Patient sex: F
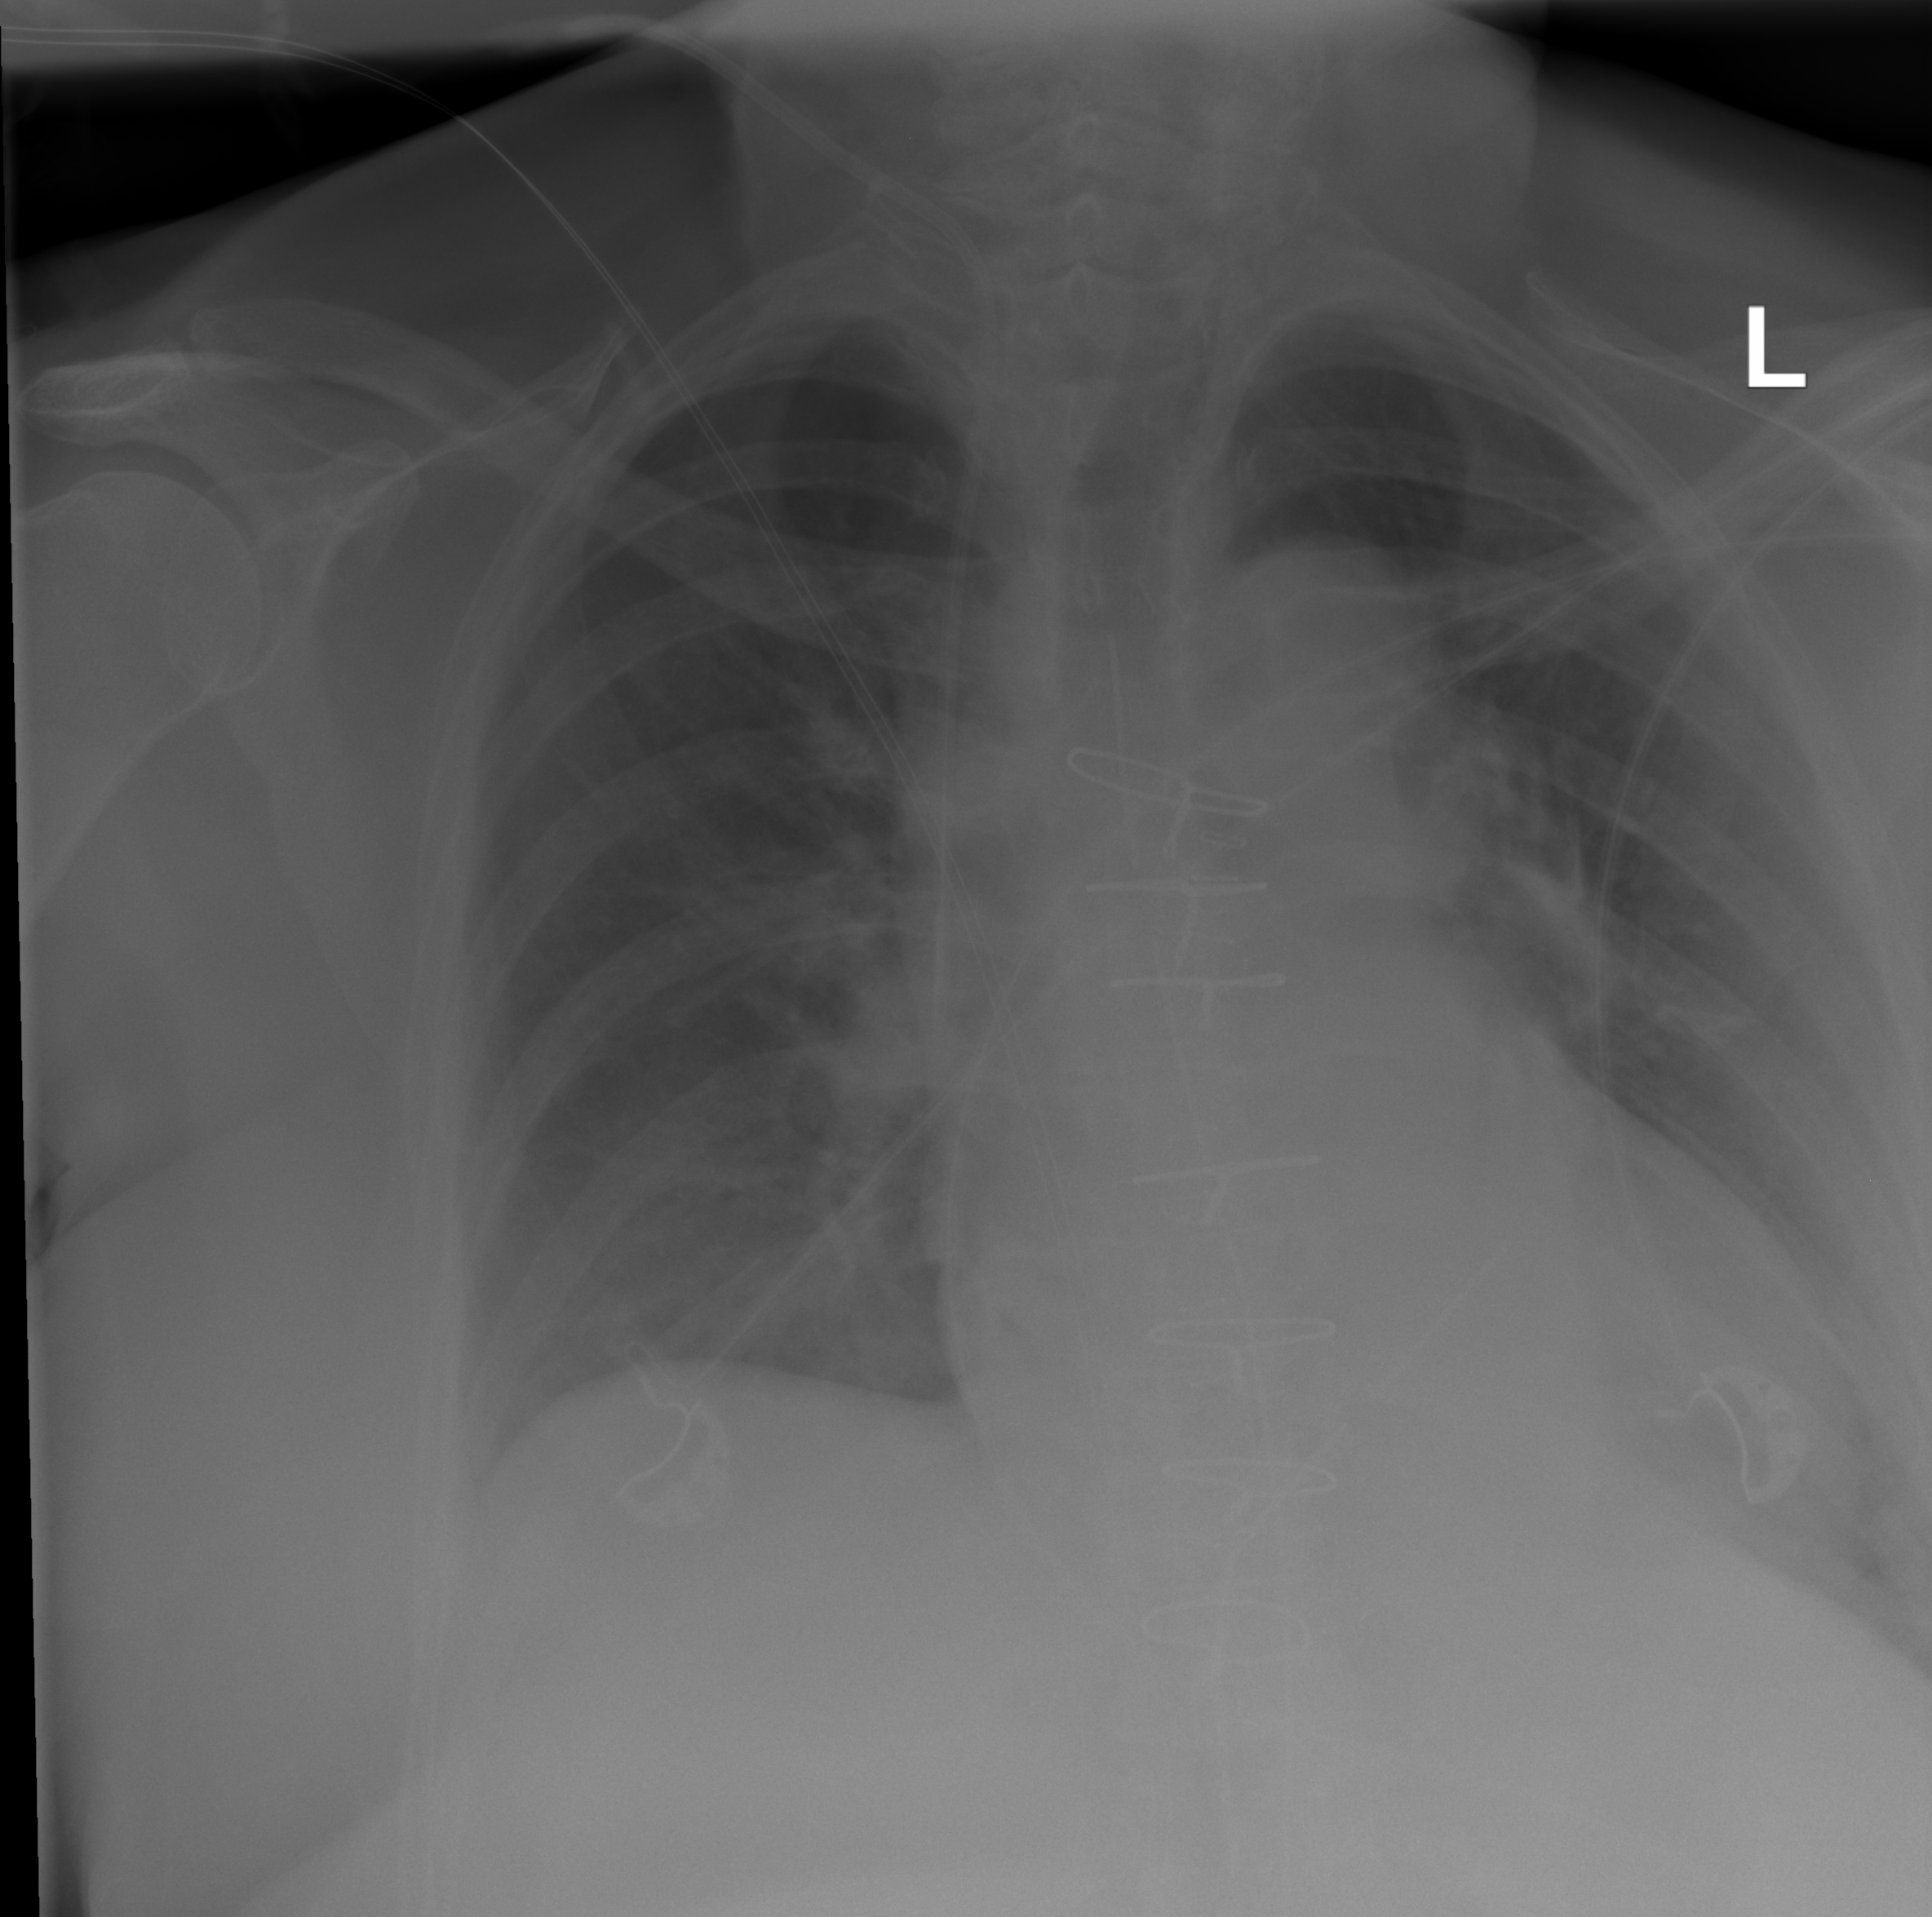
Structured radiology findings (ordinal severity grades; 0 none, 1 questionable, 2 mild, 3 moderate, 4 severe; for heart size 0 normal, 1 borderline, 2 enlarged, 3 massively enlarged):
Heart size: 2
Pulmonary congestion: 2
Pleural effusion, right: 0
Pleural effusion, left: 0
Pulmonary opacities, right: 0
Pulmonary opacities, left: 0
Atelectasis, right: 1
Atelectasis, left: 1